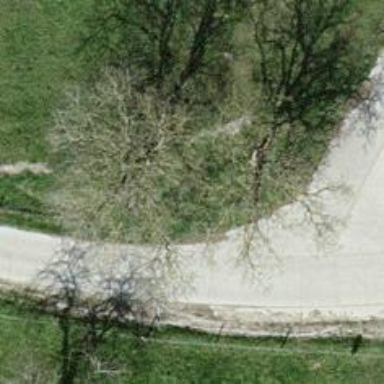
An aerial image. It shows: Broadleaved tree with lush foliage.